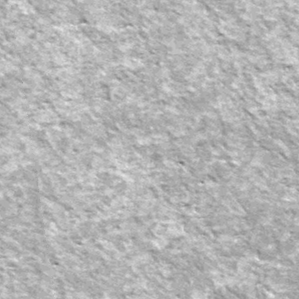
Label: frost